Field crop: tomato
Growth stage: 1
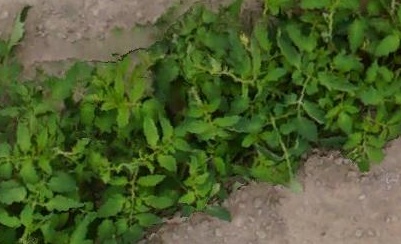
Species: tomato